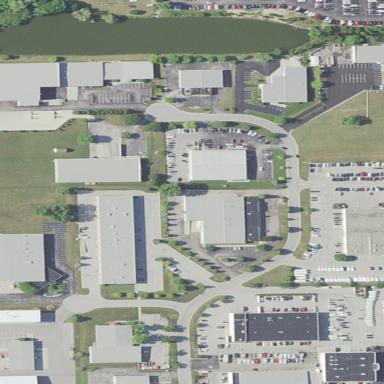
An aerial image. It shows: Commercial area.